Group 1:
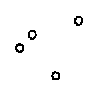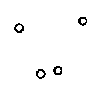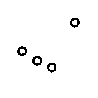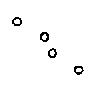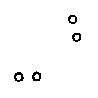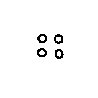
Group 2:
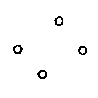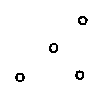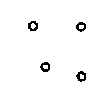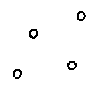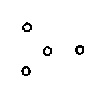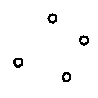
Rule separating the two groups: Two circles close to each other vs. no two circles close to each other.
Concepts: close to, far from, near_far, together
Author: Mikhail M. Bongard
Reference: M. M. Bongard, Pattern Recognition, Spartan Books, 1970, p. 230.